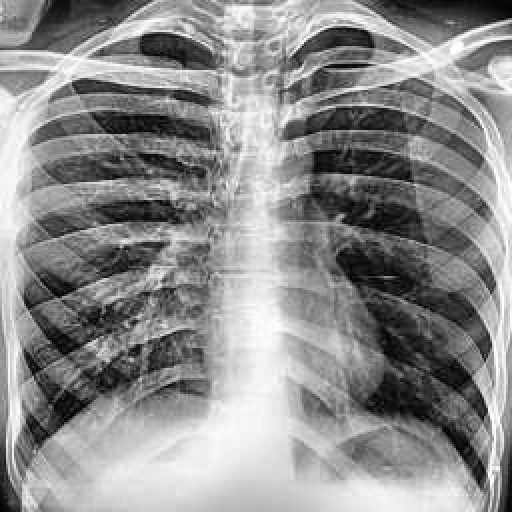
Finding: TUBERCULOSIS